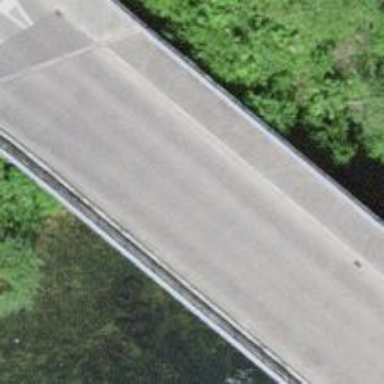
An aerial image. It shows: Sidewalk on asphalt footway bridge.